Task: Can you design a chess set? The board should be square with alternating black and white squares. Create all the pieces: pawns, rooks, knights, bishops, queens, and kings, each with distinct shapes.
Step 67:
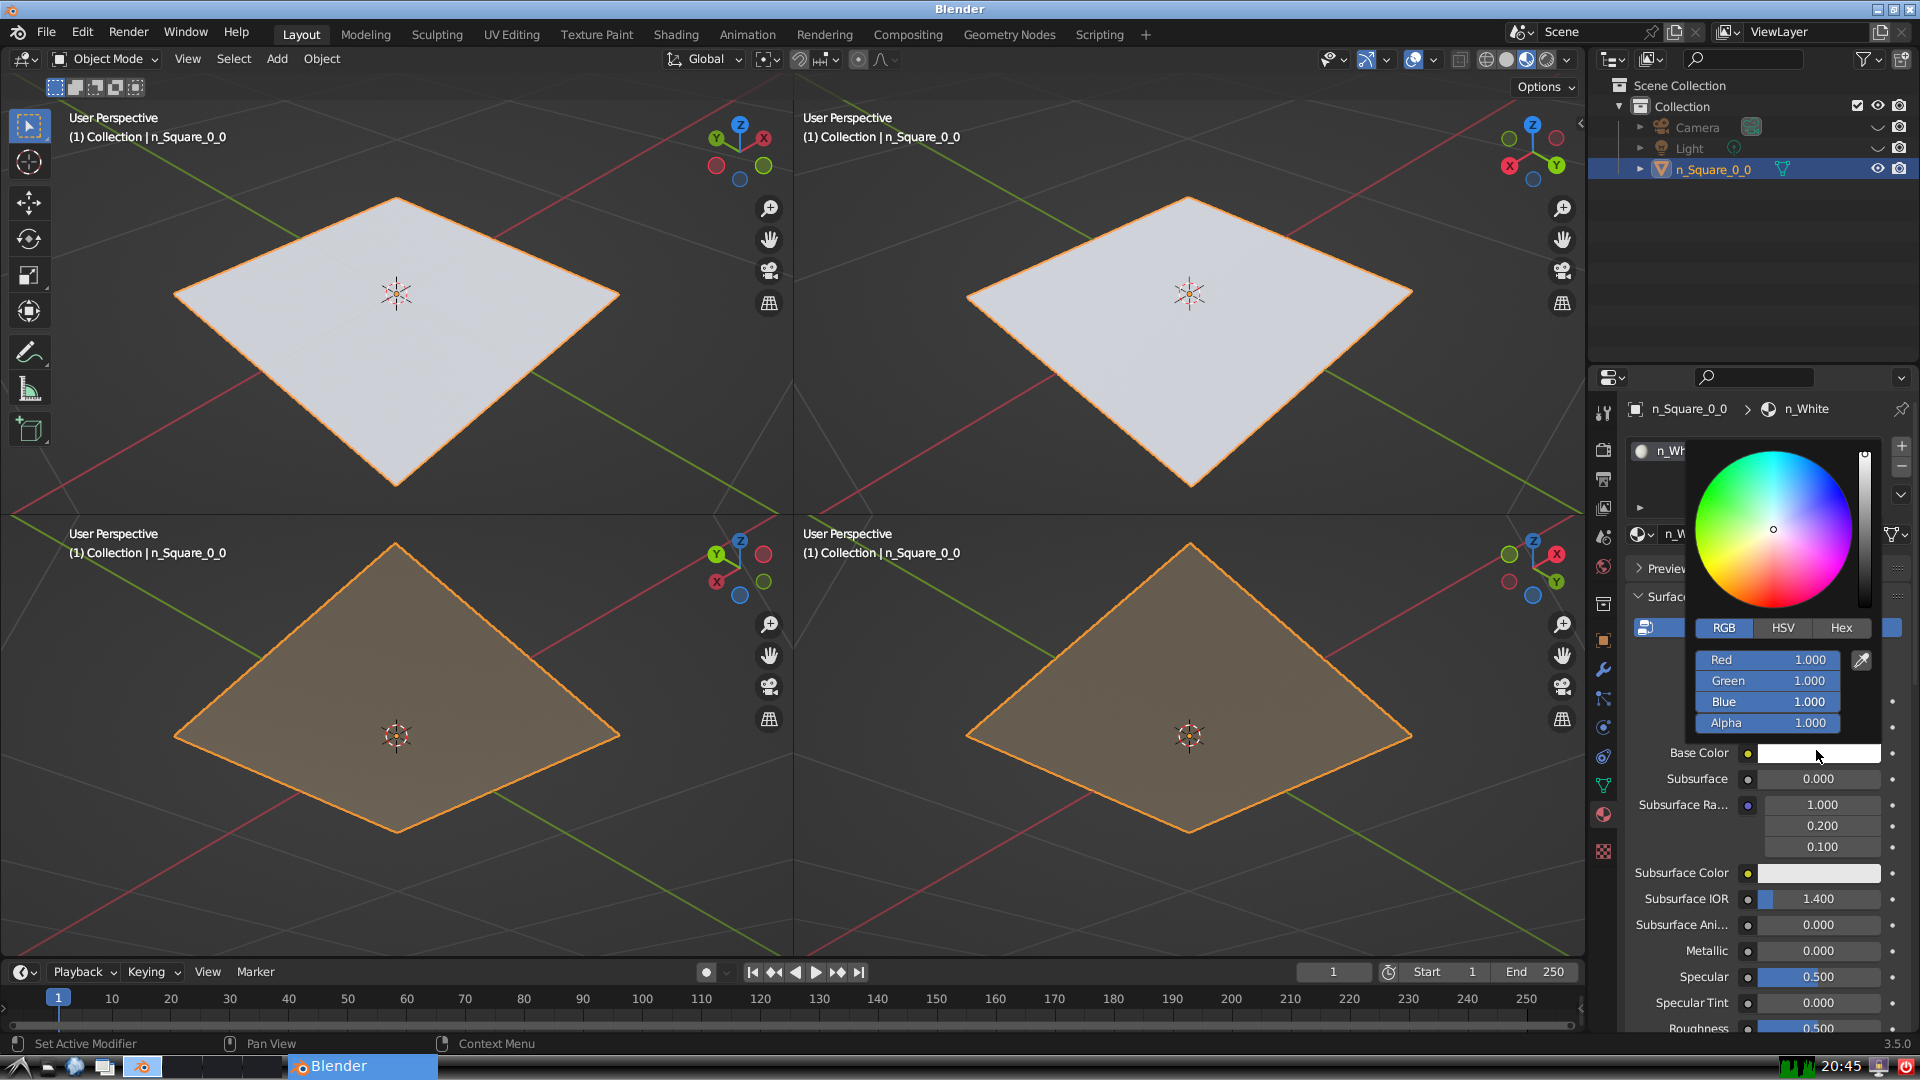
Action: click: no